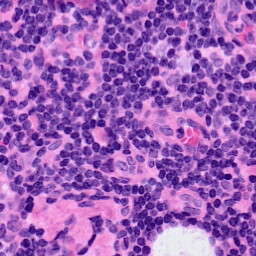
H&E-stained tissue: LymphNode